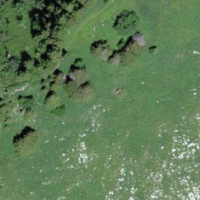
EUNIS habitat code: 25
Species observed at this site:
Traunsteinera globosa